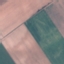
Label: AnnualCrop